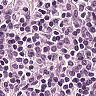
Metastatic tissue present: no